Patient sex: F
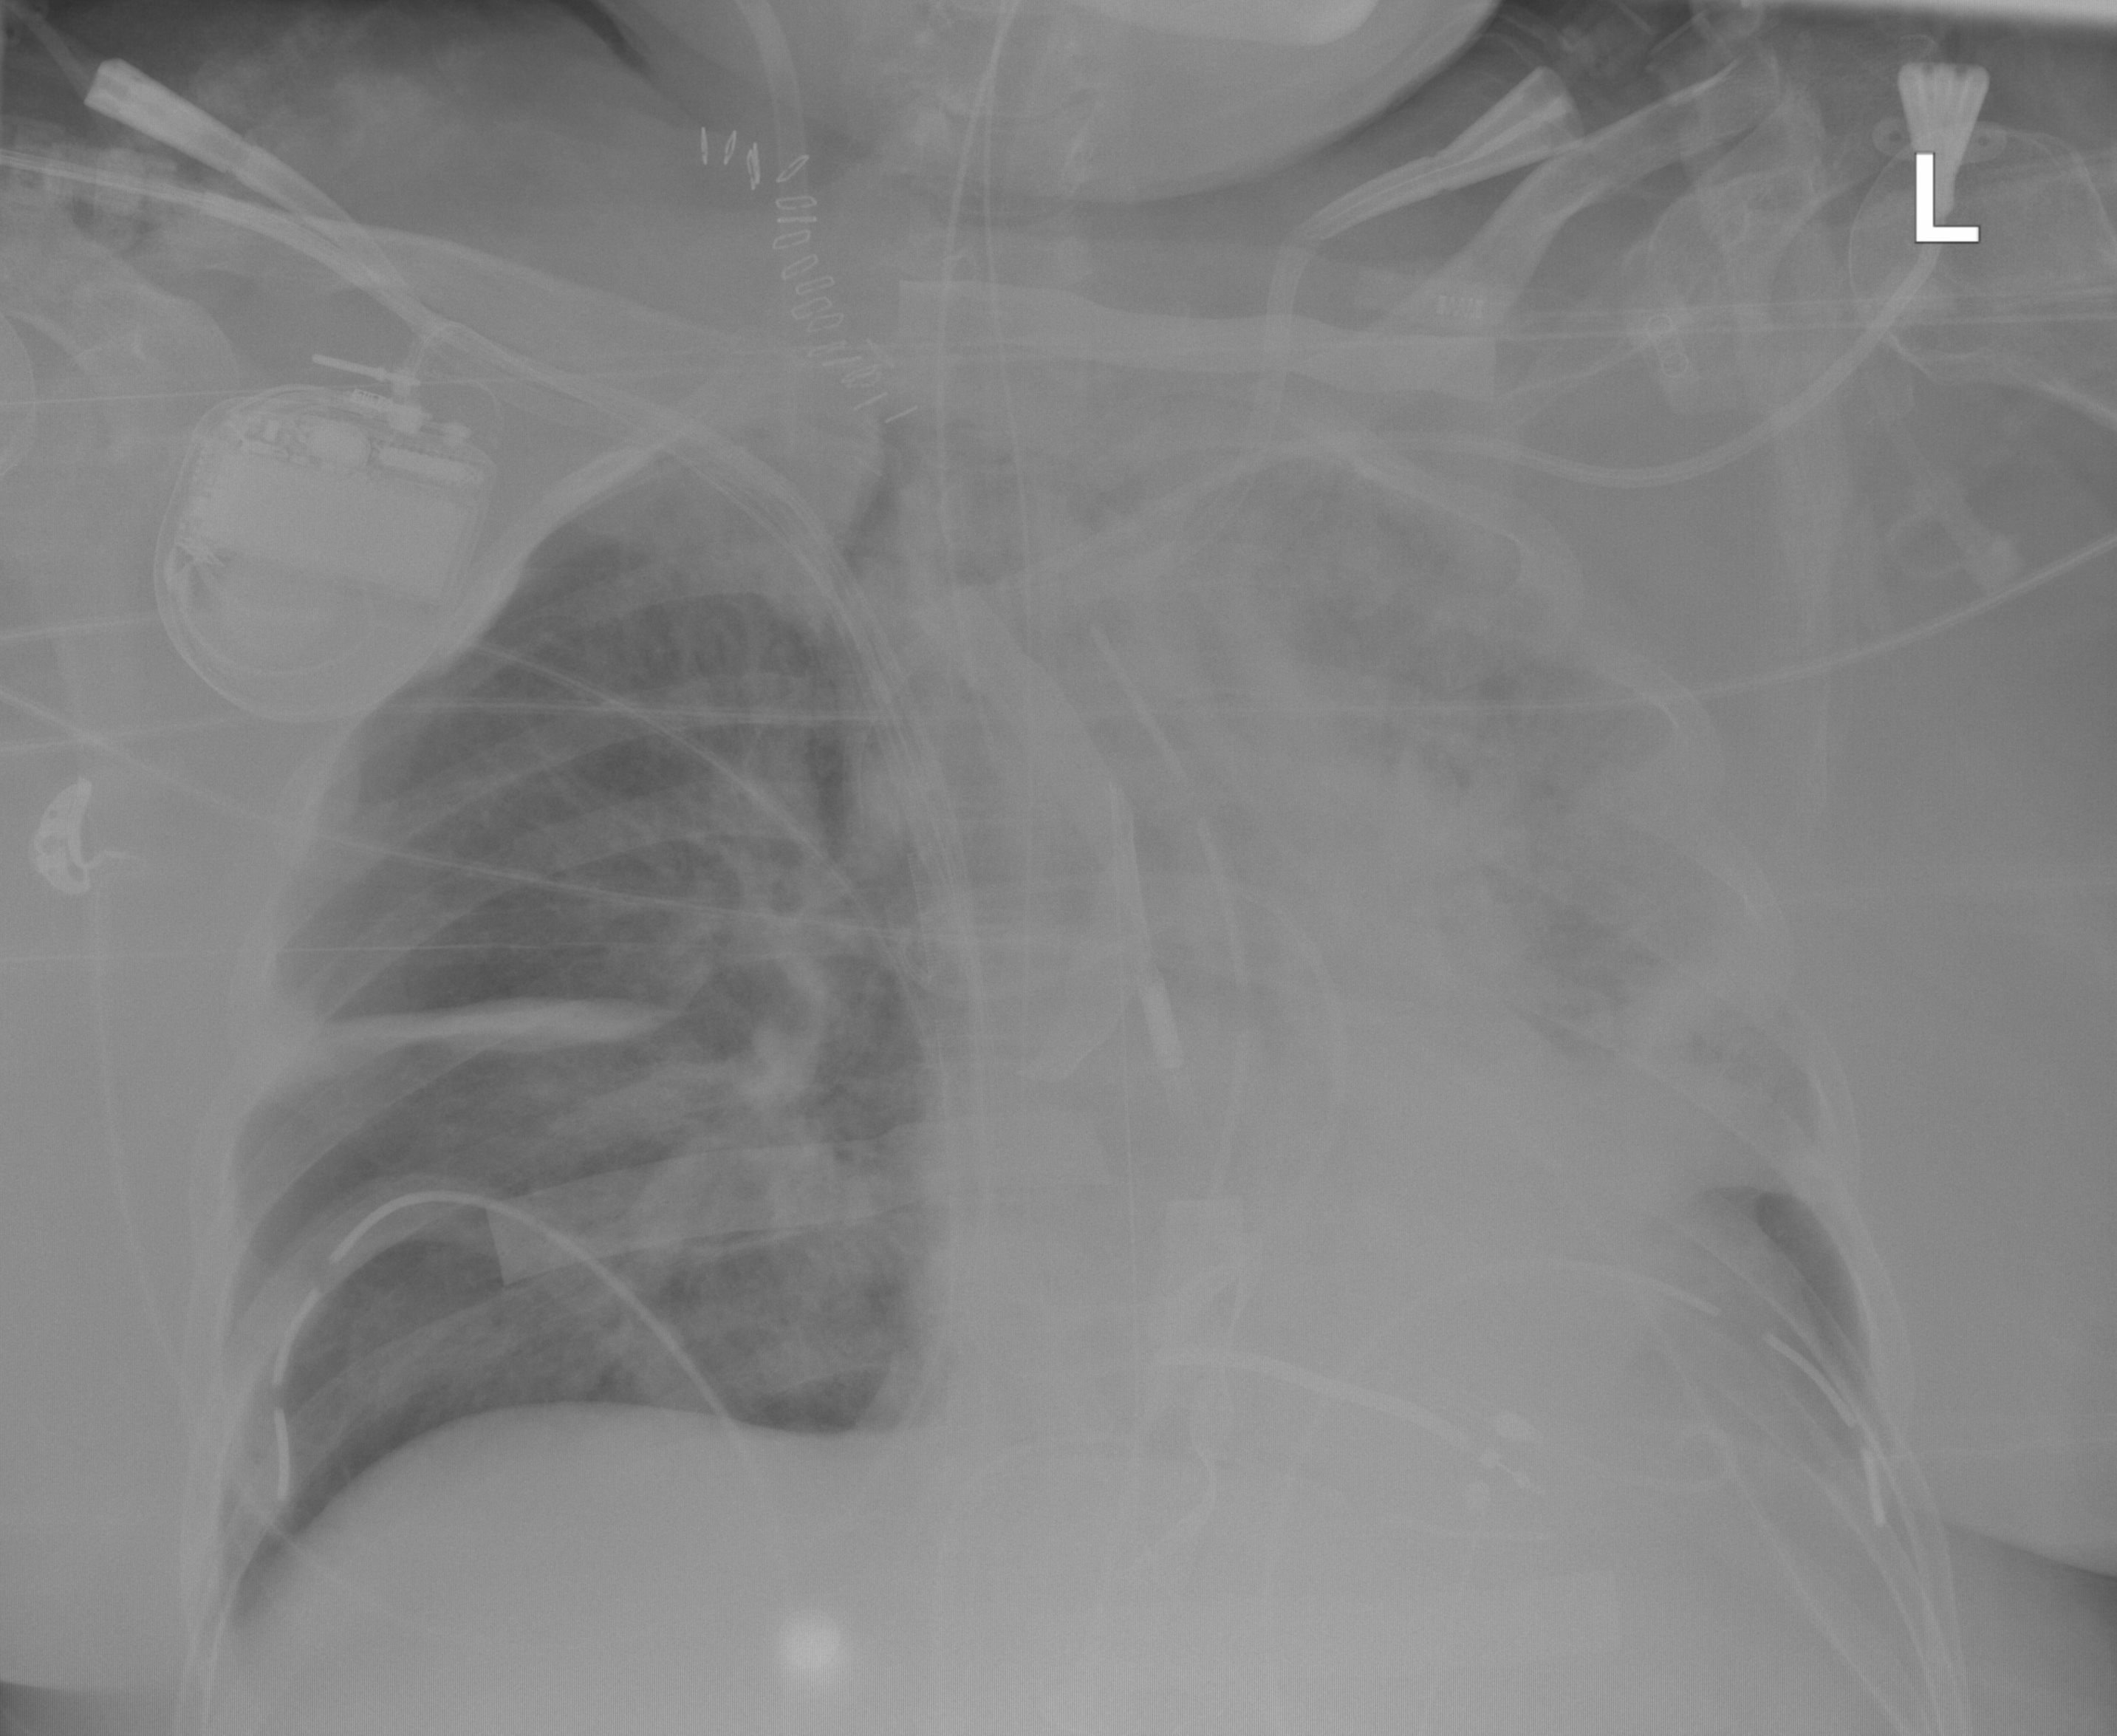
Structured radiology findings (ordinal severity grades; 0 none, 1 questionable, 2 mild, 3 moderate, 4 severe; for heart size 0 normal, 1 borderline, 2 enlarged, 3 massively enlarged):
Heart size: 0
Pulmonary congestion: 2
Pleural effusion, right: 0
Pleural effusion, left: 1
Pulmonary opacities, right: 2
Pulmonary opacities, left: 4
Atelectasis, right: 2
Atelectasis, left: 4